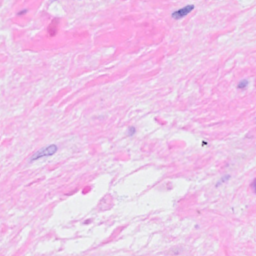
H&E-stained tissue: Breast